Question: How can I merge the rows with the same Date together? The merge/centre function doesn't work. Removing duplicates doesn't work either. Thanks.

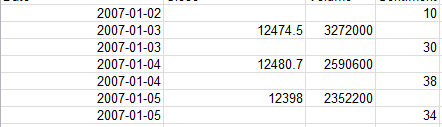
Answer: Try this code which will consolidate the rows with a matching date:
'''
Sub ConsolidateRows()
'takes rows and consolidate one or many cells, based on one or many cells matching with above or below rows.
Dim lastRow As Long, i As Long, j As Long
Dim colMatch As Variant, colConcat As Variant
'**********PARAMETERS TO UPDATE****************
Const strMatch As String = "A" 'columns that need to match for consolidation, separated by commas
Const strConcat As String = "B,C,D" 'columns that need consolidating, separated by commas
Const strSep As String = "" 'string that will separate the consolidated values
'*************END PARAMETERS*******************
application.ScreenUpdating = False 'disable ScreenUpdating to avoid screen flashes
colMatch = Split(strMatch, ",")
colConcat = Split(strConcat, ",")
lastRow = range("A" & Rows.Count).End(xlUp).Row 'get last row
For i = lastRow To 2 Step -1 'loop from last Row to one
For j = 0 To UBound(colMatch)
If Cells(i, colMatch(j)) <> Cells(i - 1, colMatch(j)) Then GoTo nxti
Next
For j = 0 To UBound(colConcat)
Cells(i - 1, colConcat(j)) = Cells(i - 1, colConcat(j)) & strSep & Cells(i, colConcat(j))
Next
Rows(i).Delete
nxti:
Next
application.ScreenUpdating = True 'reenable ScreenUpdating
End Sub
'''